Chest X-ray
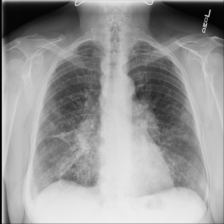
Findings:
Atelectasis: negative
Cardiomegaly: negative
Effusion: negative
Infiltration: negative
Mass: negative
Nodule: negative
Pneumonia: negative
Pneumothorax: negative
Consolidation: negative
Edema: negative
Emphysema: negative
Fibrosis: positive
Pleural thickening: negative
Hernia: negative